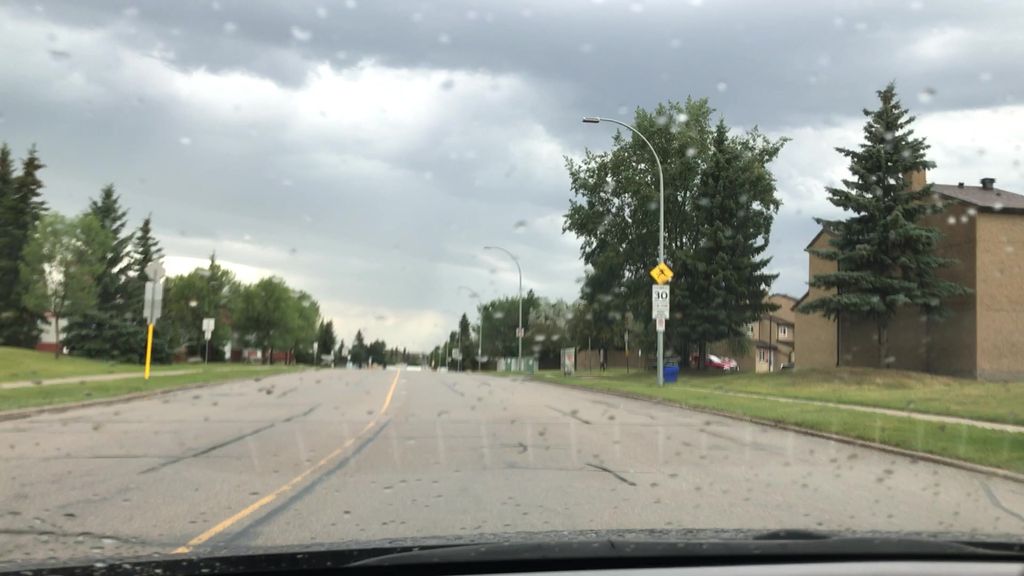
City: edmonton